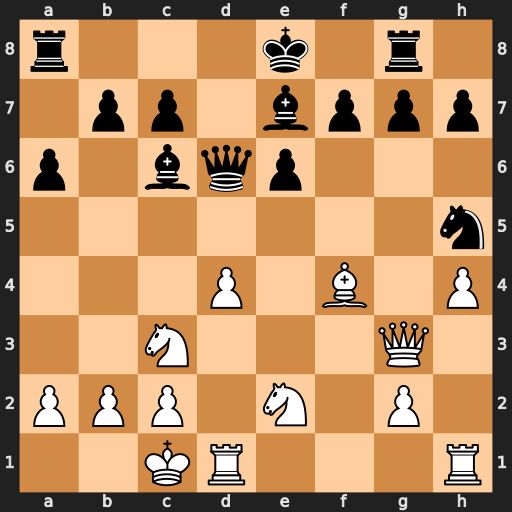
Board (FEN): r3k1r1/1pp1bppp/p1bqp3/7n/3P1B1P/2N3Q1/PPP1N1P1/2KR3R
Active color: w
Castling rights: q
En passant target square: -
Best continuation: Bxd6 Nxg3 Bxg3